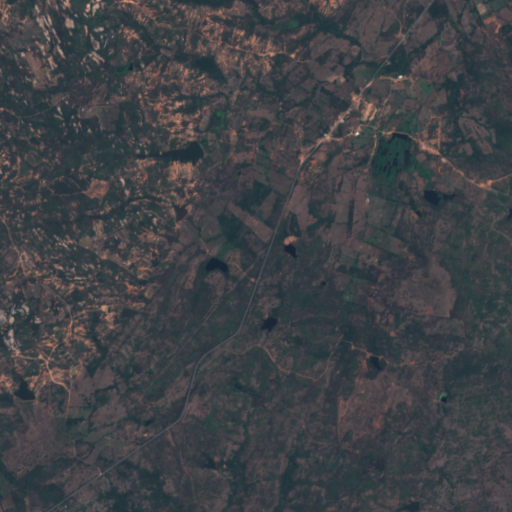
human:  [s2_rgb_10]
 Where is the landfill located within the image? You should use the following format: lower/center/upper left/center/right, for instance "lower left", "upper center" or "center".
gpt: The landfill is located in the center left of the image.
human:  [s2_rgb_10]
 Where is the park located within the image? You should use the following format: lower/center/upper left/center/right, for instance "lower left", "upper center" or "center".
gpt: The park is located in the upper right of the image.
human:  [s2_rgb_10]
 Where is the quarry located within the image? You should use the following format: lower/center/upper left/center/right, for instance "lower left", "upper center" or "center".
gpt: The quarry is located in the center left of the image.
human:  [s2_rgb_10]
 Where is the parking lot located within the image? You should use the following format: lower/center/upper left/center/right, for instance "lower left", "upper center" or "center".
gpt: There is no parking lot in the image.